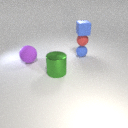
small red rubber sphere below small blue rubber cube